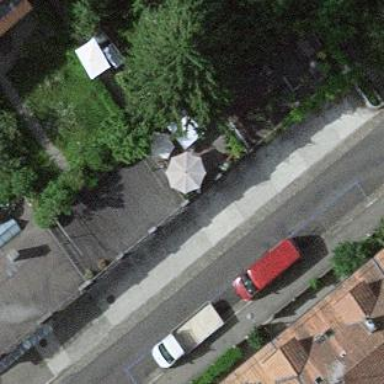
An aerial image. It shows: Group of garages.